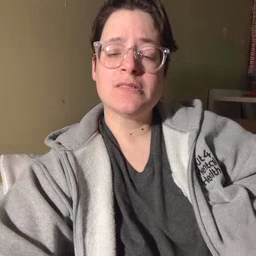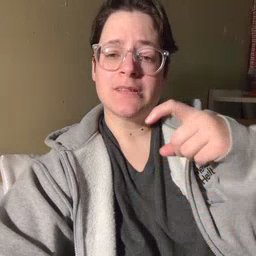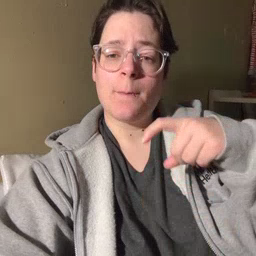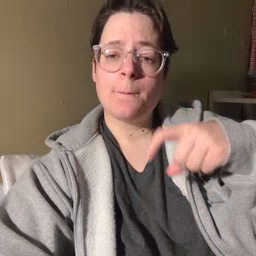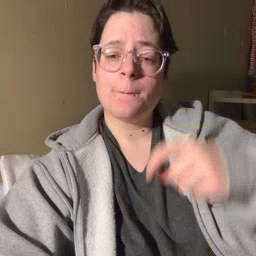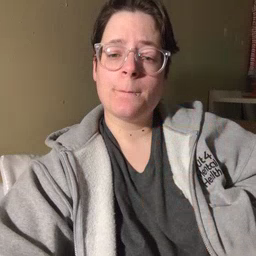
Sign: time